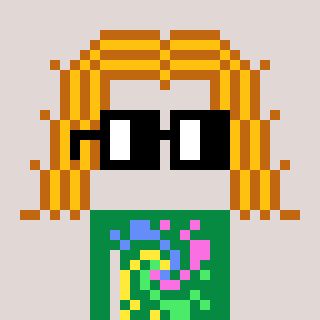
a pixel art character with square black glasses, a hair-shaped head and a green-colored body on a warm background